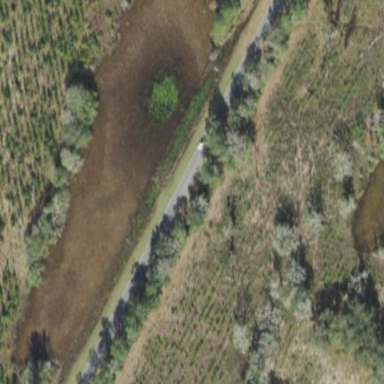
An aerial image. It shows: Beautiful wet meadow natural wetland.